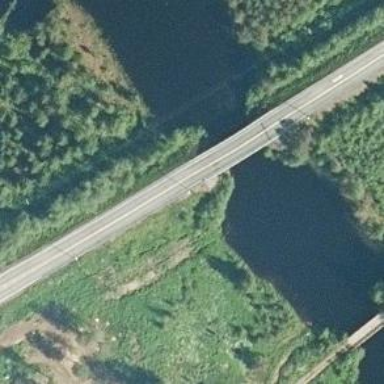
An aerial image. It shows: Trunk highway bridge with asphalt surface.